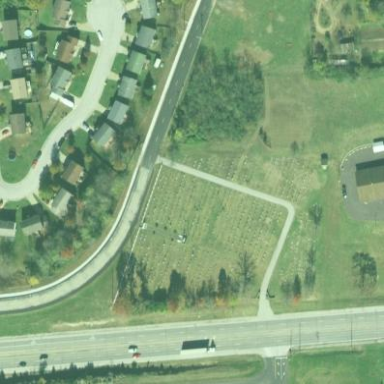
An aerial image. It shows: Cemetery.